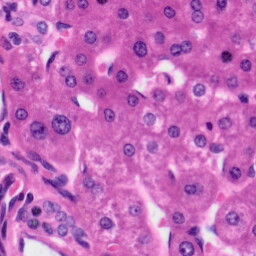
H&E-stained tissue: Liver